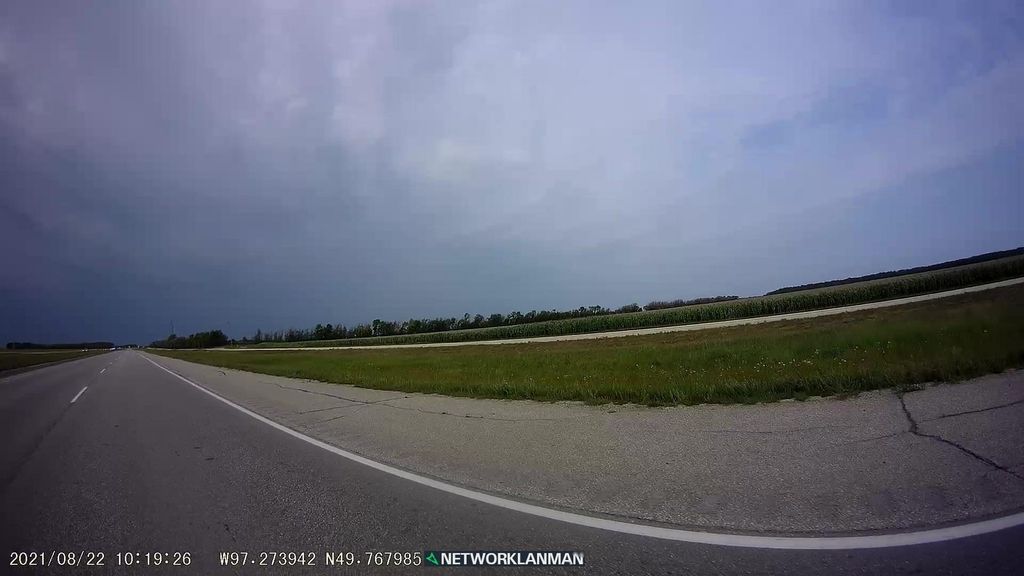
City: winnipeg